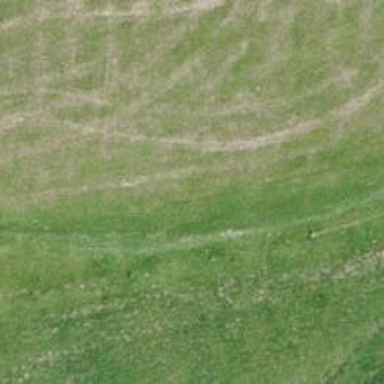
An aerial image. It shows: Path with grass surface and grade 5 track.